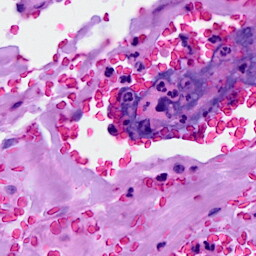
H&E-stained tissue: Breast